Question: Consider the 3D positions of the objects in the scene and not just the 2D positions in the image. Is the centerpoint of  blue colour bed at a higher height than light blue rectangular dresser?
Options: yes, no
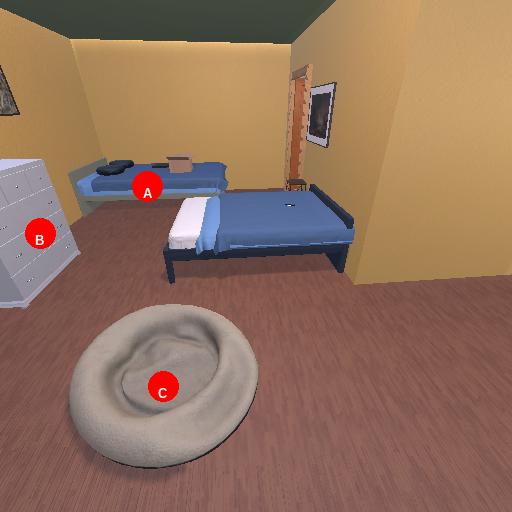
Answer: yes